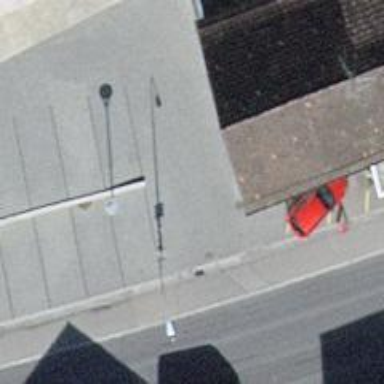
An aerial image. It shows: Restaurant.